Interaction volume radius: 10 \u00c5
Interaction volume height: 10 \u00c5
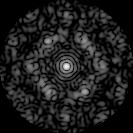
Disorder parameter: 0.6933